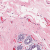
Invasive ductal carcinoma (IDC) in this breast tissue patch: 0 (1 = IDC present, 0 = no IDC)